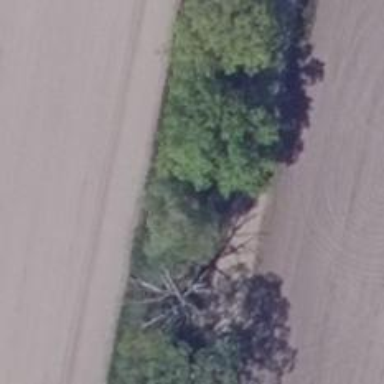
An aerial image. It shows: Row of trees in natural setting.